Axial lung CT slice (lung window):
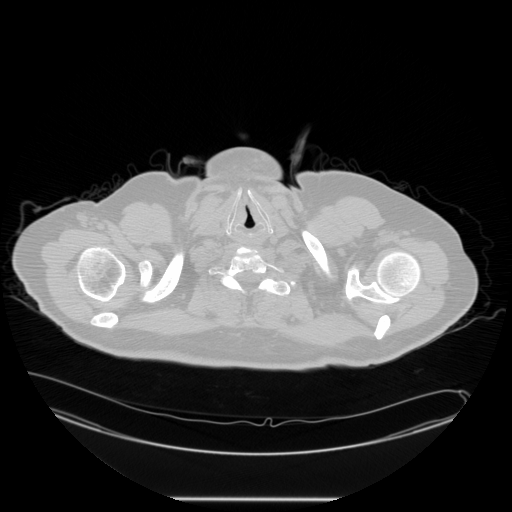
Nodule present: no